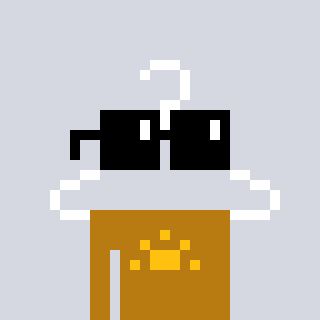
a pixel art character with square black sunglasses, a hanger-shaped head and a gold-colored body on a cool background